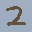
Label: 2